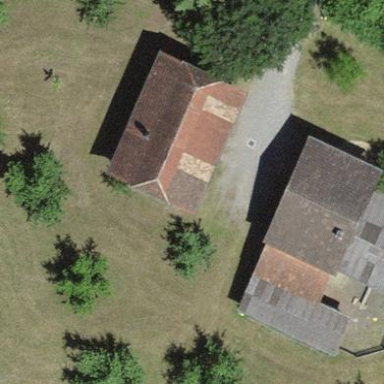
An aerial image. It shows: Rural barn.